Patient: sex F, age 68
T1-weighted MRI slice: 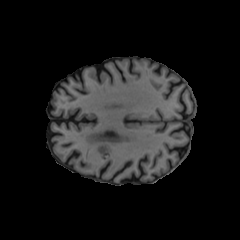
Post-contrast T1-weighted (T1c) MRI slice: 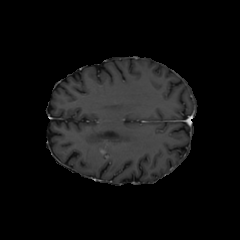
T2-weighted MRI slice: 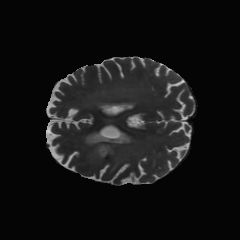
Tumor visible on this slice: yes
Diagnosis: Glioblastoma, IDH-wildtype
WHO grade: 4